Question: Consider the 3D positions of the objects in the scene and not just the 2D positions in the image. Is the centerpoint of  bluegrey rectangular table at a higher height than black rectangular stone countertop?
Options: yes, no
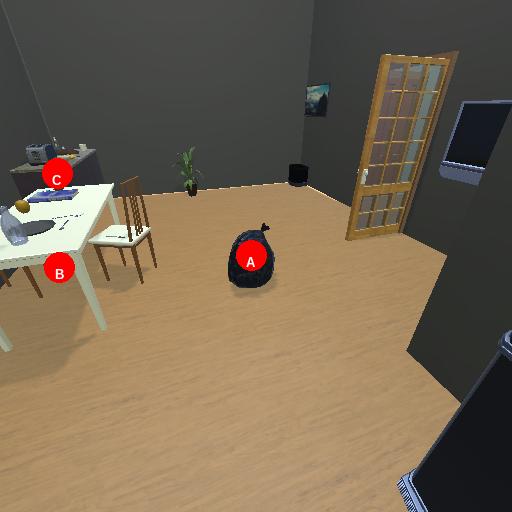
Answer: yes